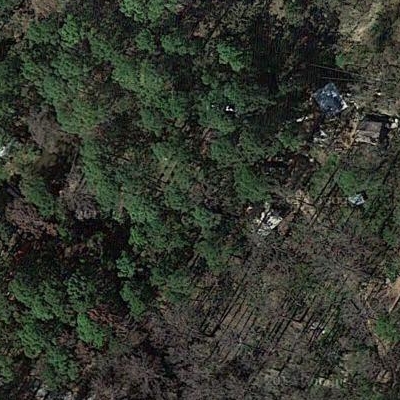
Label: eForest